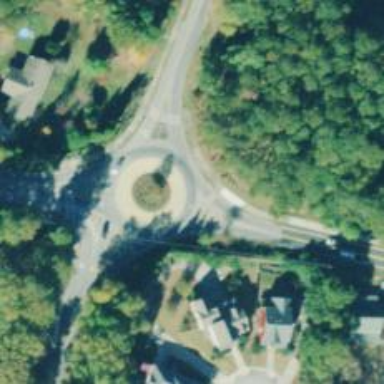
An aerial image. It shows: Tertiary road leading to roundabout junction.